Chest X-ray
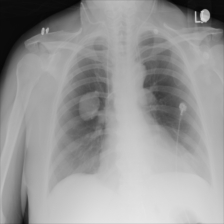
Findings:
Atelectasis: negative
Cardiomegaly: negative
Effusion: negative
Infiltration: negative
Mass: positive
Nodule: negative
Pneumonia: negative
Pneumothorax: negative
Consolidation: negative
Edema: negative
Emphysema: negative
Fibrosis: negative
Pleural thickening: negative
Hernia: negative